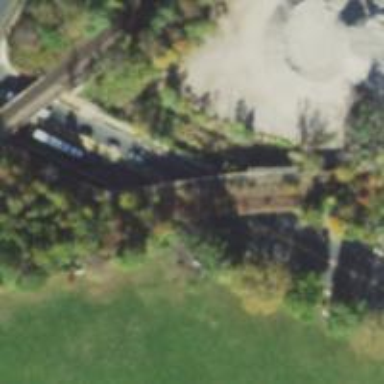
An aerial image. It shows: Abandoned railway yard with bridge.